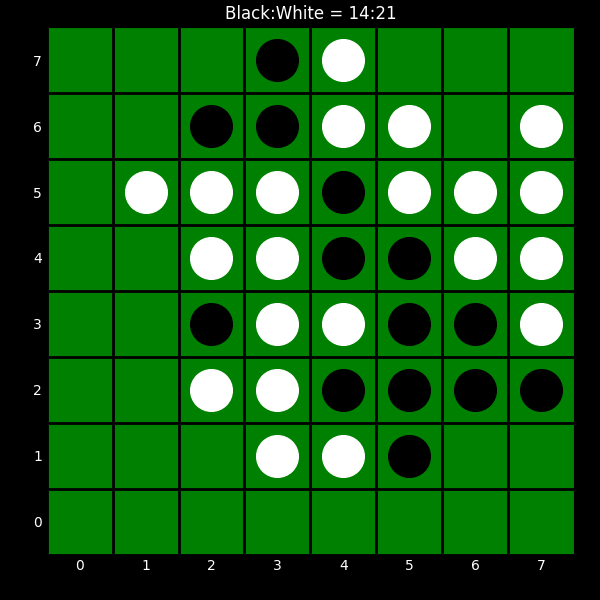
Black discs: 14
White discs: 21